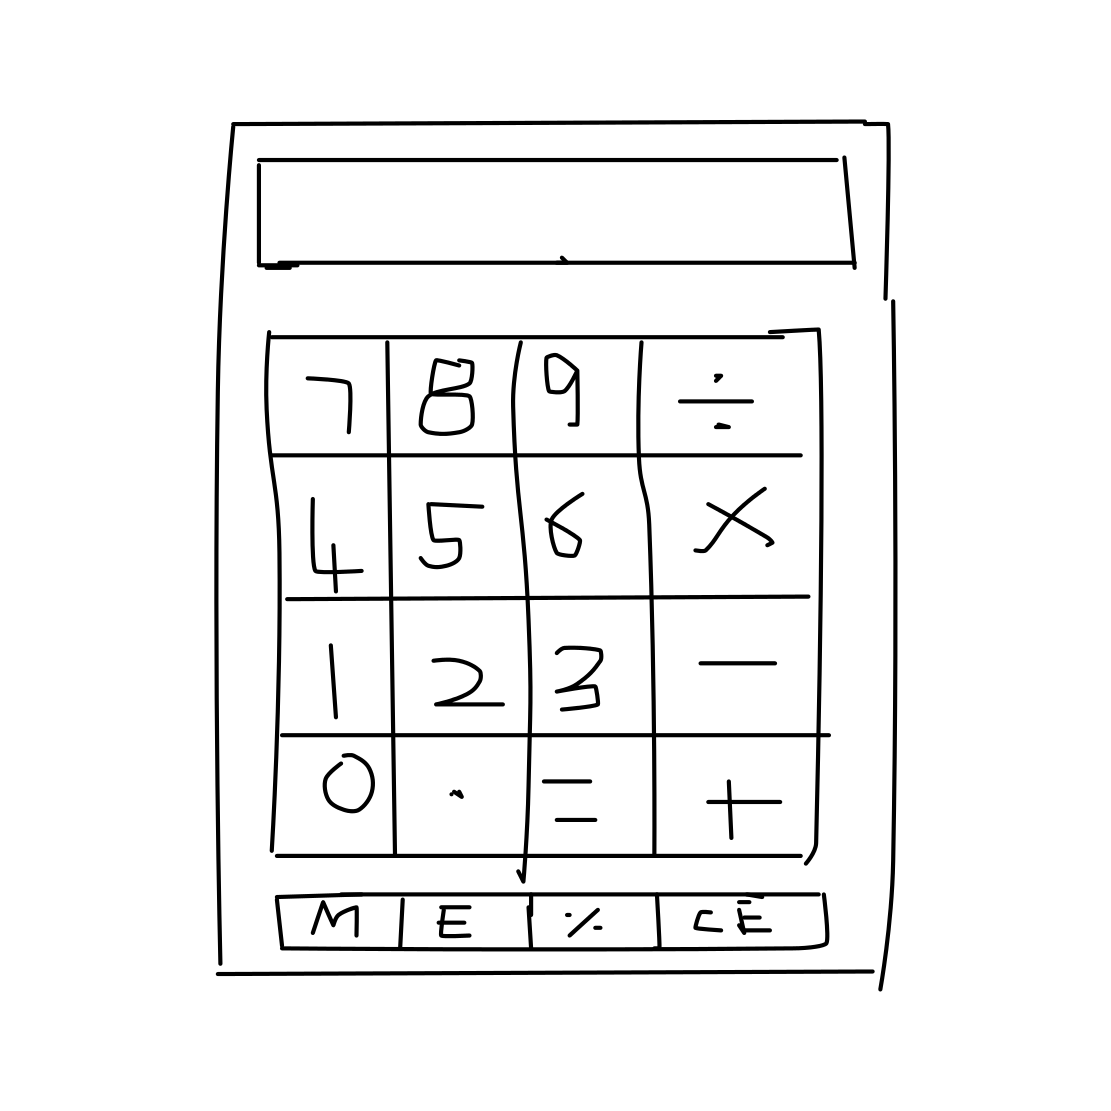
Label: calculator